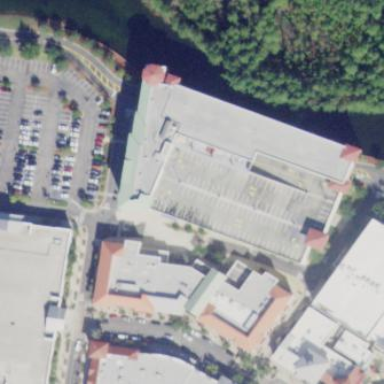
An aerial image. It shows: Multi-storey parking building.